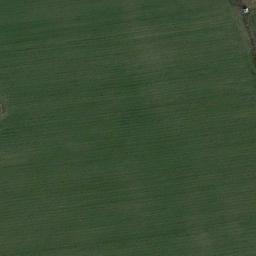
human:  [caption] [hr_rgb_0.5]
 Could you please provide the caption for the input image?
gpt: A large strip of lush green grass .

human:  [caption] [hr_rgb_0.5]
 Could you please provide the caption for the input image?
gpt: The entire image is dominated by grass .

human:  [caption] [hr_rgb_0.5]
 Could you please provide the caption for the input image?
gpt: This meadow has dense grasses and a horizontal striped texture .

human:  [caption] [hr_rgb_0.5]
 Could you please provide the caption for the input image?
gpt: The grass is dense and uniform .

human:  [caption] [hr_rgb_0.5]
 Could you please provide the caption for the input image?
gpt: A dense green meadow with stripes .